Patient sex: M
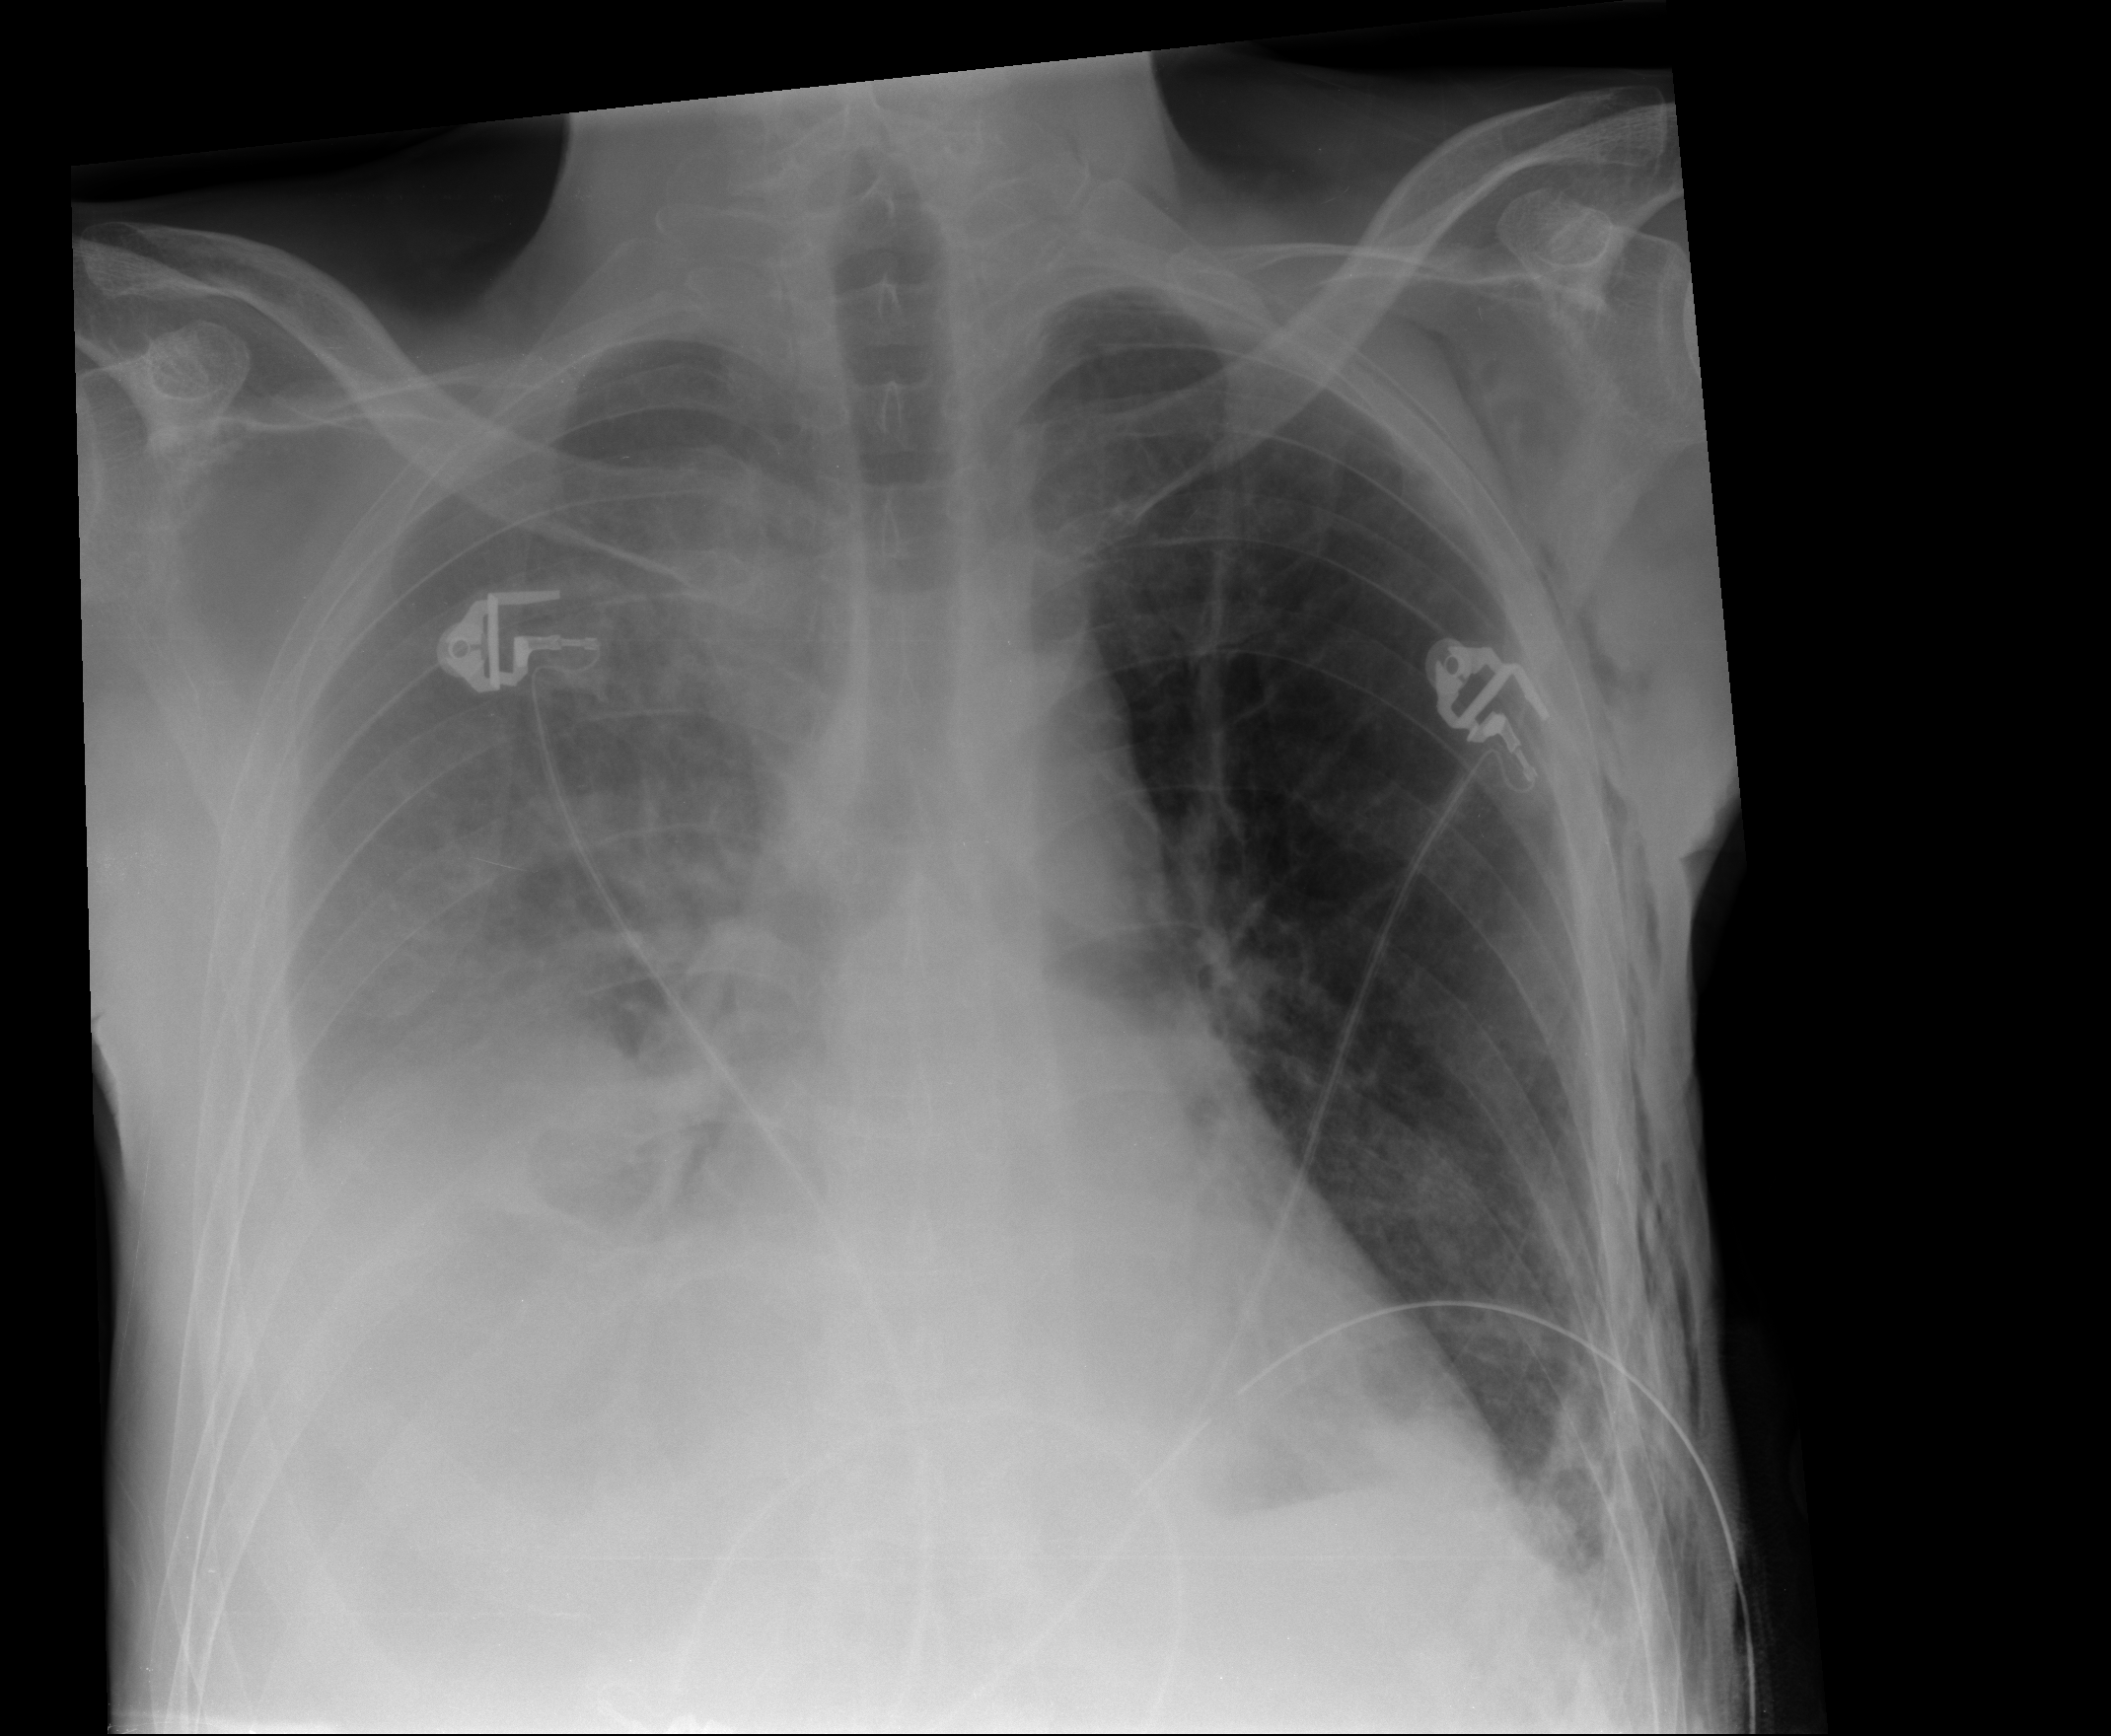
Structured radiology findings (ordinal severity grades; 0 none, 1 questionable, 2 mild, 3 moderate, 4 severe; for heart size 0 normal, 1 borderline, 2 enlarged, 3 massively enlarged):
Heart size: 1
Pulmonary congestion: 0
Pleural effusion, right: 2
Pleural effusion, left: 0
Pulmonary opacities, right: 0
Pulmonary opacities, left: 0
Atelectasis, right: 2
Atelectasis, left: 2